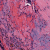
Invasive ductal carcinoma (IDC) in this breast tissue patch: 0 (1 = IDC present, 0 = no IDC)